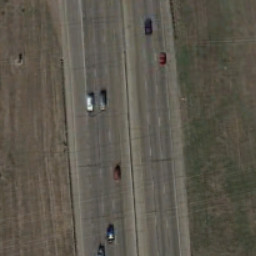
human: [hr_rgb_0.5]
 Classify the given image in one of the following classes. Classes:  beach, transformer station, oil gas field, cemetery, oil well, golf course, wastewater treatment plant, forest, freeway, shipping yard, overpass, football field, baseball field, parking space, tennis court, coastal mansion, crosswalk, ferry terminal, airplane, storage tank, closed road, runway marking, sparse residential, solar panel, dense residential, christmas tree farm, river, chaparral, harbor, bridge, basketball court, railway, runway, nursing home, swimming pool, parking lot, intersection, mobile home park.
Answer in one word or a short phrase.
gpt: freeway